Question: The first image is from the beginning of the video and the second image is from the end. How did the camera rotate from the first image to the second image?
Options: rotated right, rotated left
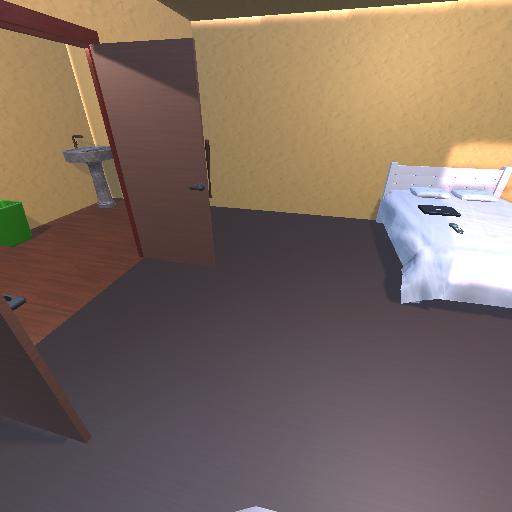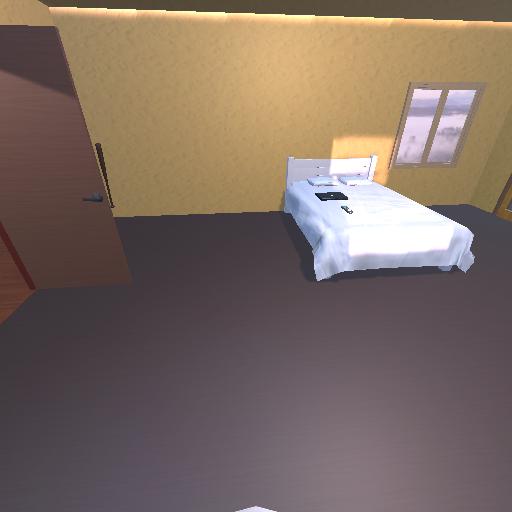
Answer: rotated right